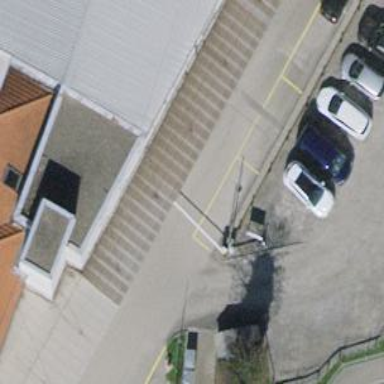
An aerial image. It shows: Lift gate barrier.